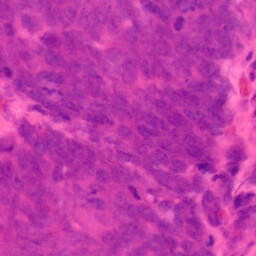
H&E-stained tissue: Colon